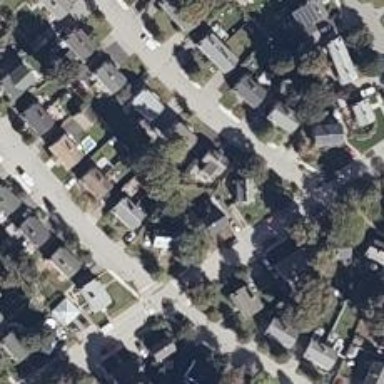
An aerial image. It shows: Neighbourhood with historic district.